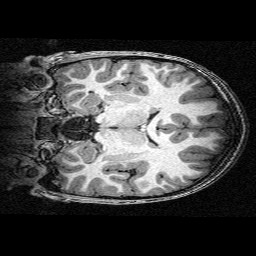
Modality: T1w
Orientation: coronal
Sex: male